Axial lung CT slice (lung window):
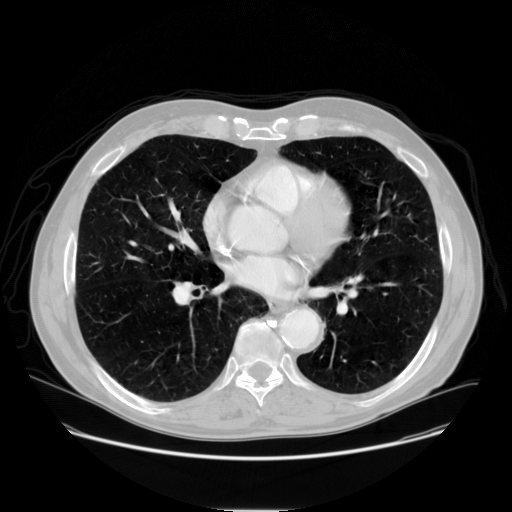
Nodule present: no